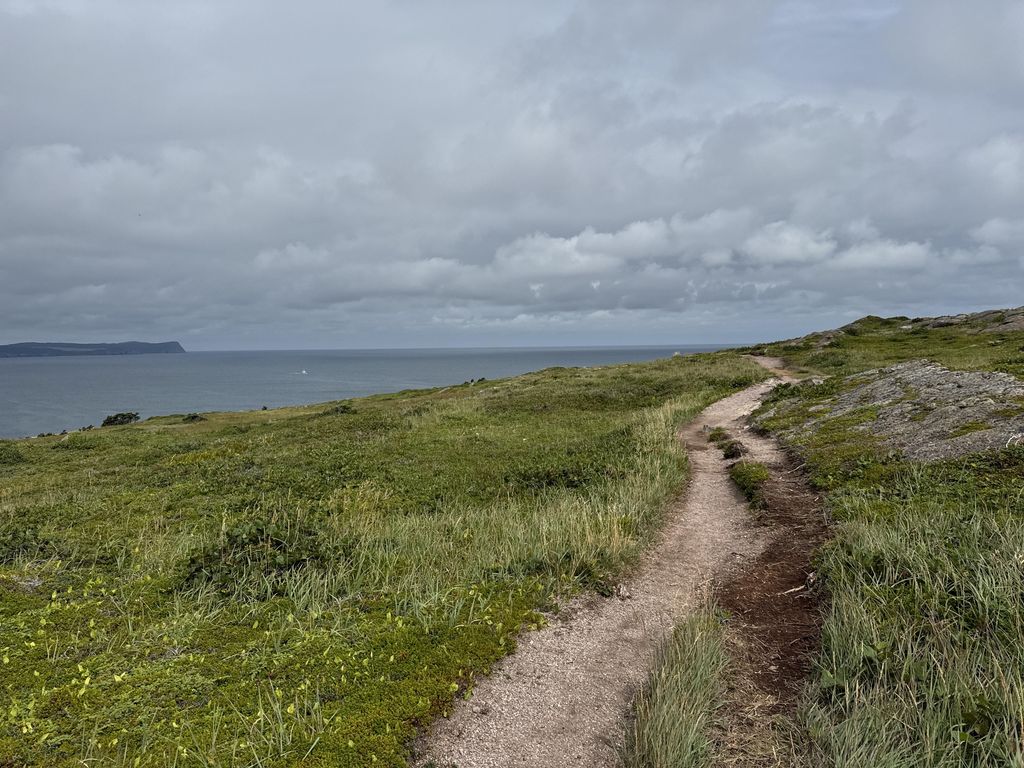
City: st_johns